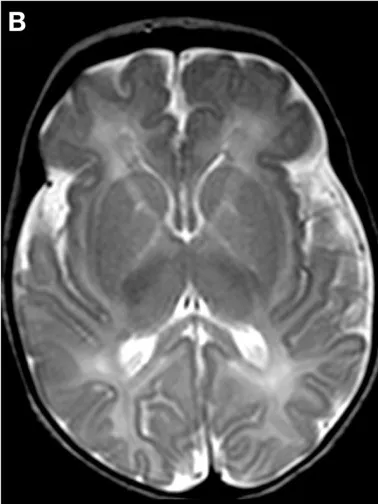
MRI findings on day 7. (B) T2-weighted MRI shows a decreased signal in basal nuclei and thalamus.
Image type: radiology (mri)